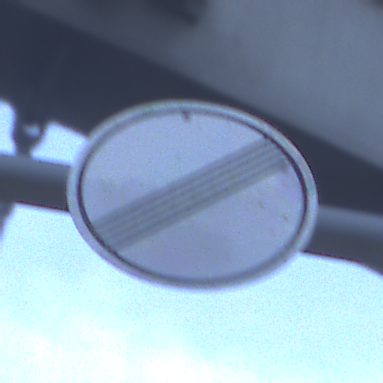
Verkehrszeichen: EndeSaemtlicherBegrenzungen
Umgebung: Outdoor, Urban
Tageszeit: SunriseSunset
Wetter: Clear
Licht: Natural
Jahreszeit: NotSpecified
Kontrast: MediumContrast